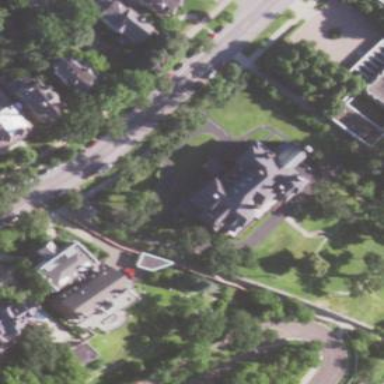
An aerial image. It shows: Historic building designated as protected site.